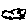
Label: cloud